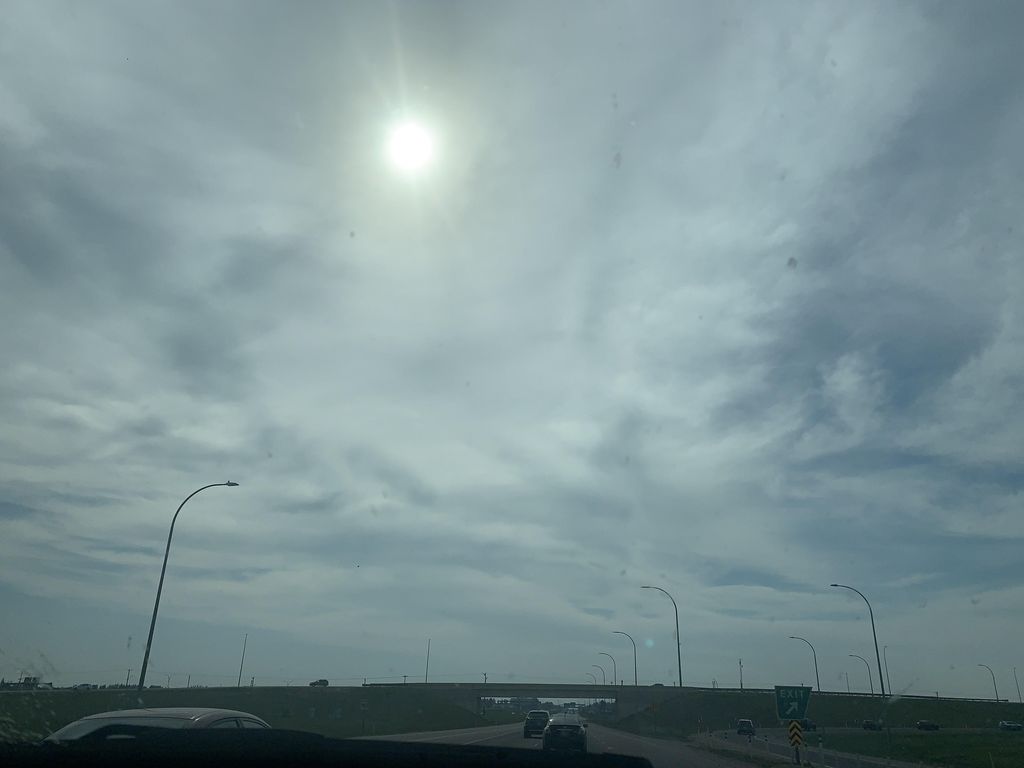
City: edmonton